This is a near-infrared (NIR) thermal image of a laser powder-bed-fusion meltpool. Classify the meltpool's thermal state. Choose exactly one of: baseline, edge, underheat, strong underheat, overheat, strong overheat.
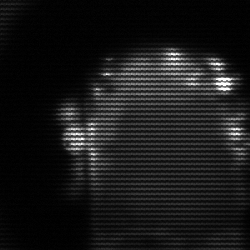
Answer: baseline